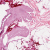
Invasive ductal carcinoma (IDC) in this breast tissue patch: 0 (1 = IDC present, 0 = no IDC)